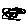
Label: hexagon